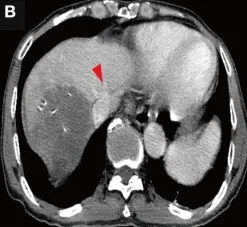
Computed tomography (CT) scans and three-dimensional reconstruction after portal vein embolization (PVE) and multimodality therapy. (B) The distance between the tumor and the middle hepatic vein (the red arrow head) was significantly extended.
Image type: radiology (ct)